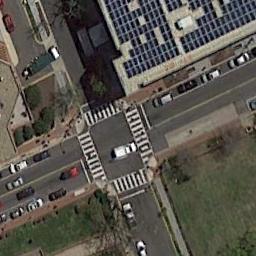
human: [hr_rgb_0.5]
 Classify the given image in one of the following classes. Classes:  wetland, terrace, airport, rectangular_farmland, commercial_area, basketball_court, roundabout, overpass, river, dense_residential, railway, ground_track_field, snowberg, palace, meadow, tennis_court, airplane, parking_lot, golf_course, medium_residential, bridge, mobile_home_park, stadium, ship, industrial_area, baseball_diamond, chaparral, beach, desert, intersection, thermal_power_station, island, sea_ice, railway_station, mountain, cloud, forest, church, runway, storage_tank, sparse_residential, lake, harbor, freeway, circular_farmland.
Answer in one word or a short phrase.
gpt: intersection